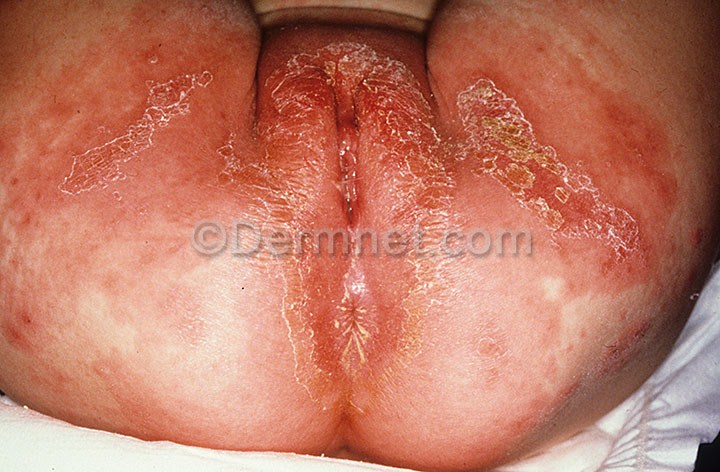
Disease: Exanthems and Drug Eruptions